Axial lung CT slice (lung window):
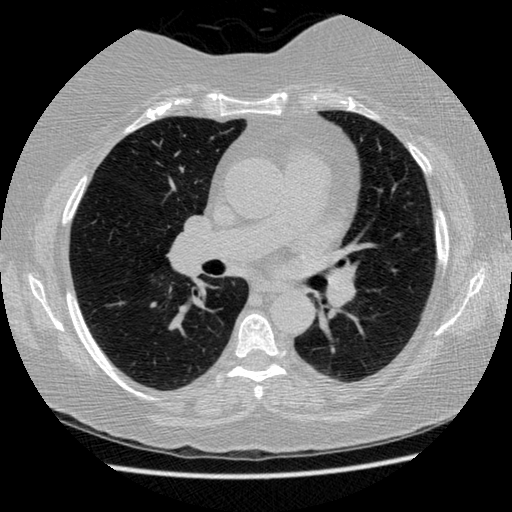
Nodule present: no